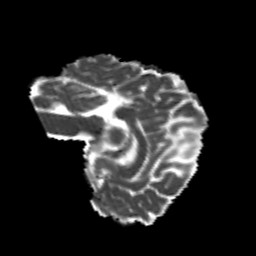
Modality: MD
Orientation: sagittal
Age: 22
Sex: male
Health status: healthy
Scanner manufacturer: philips
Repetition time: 7.391 s
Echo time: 0.08599 s